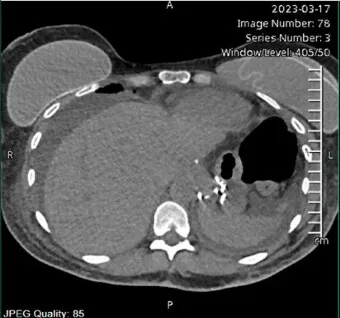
(A, B) Computed tomography scan showing active bile leak lateral to the right liver lobe.
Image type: radiology (ct)